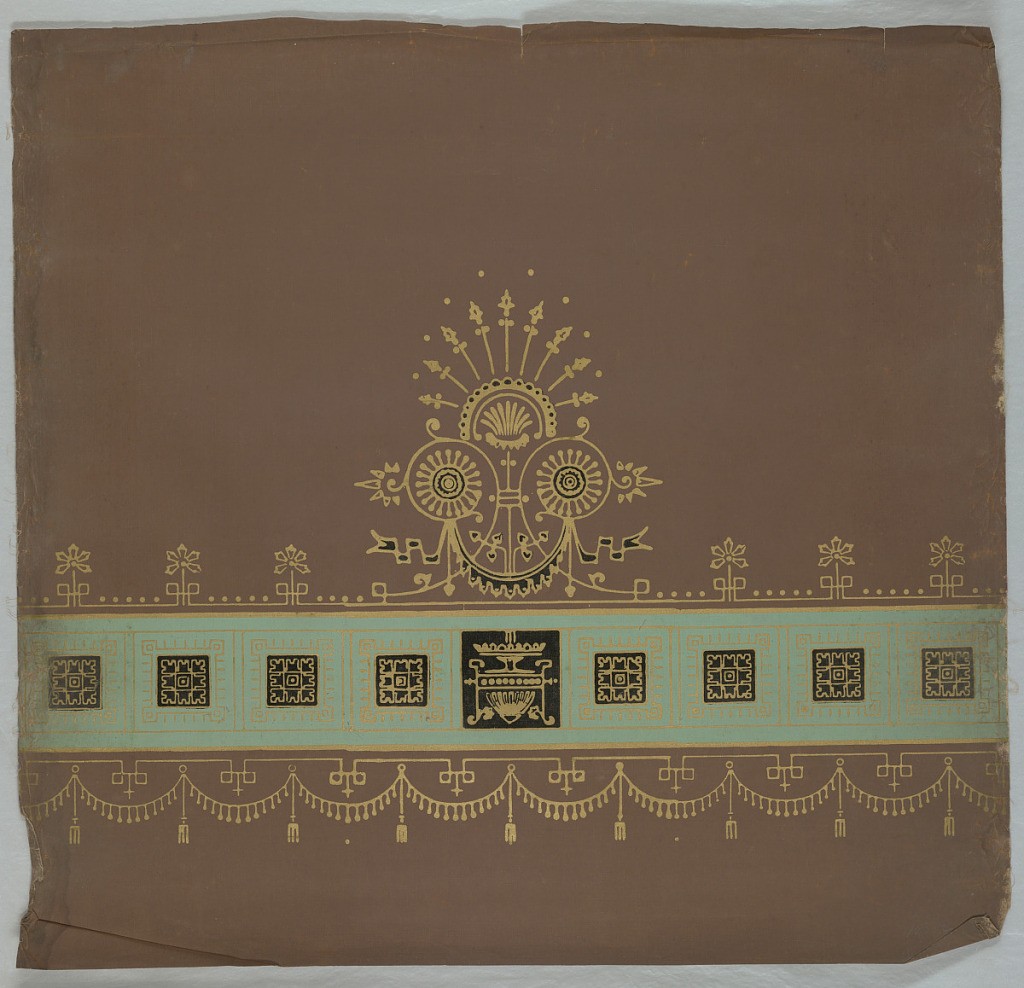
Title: Window shade
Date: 1875–1900
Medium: Machine-printed
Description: Near bottom edge, single wide band of green. Inside this band are squares containing motifs printed in gold. In the center is a large anthemia-like motif.  A band of floral finials above, with a band of pendents, swags and tassels below. Printed on deep brown ground.